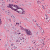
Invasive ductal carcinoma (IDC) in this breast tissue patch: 1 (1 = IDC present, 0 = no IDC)